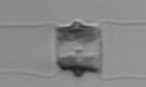
Label: Chaetoceros_didymus